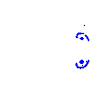
Particle: electron